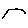
Label: hexagon